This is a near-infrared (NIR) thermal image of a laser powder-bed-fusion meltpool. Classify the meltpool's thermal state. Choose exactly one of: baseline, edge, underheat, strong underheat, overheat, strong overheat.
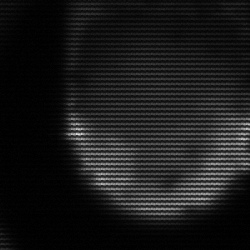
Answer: edge